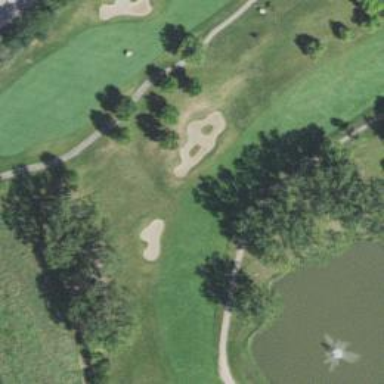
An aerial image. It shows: View of golf hole.